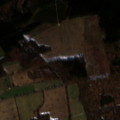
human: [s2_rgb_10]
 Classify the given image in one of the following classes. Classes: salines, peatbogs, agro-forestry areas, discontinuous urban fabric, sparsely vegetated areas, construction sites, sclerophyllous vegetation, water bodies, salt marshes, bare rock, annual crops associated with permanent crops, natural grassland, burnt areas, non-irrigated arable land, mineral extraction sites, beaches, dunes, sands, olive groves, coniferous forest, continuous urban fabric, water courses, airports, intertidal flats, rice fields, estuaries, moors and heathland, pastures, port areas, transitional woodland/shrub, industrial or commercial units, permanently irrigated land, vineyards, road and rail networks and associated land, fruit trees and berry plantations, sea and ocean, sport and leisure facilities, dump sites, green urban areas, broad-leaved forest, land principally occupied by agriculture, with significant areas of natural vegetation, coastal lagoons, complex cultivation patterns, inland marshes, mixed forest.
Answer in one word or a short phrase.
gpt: non-irrigated arable land, complex cultivation patterns, broad-leaved forest, coniferous forest, mixed forest